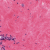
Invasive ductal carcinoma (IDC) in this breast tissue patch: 0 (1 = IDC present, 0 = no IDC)